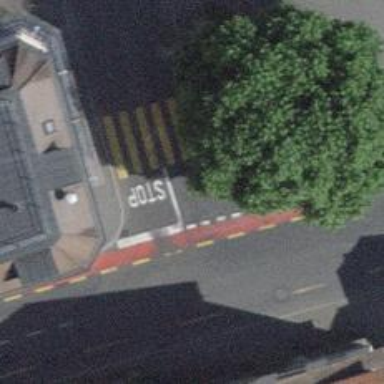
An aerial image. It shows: Footway with zebra crossing.